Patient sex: M
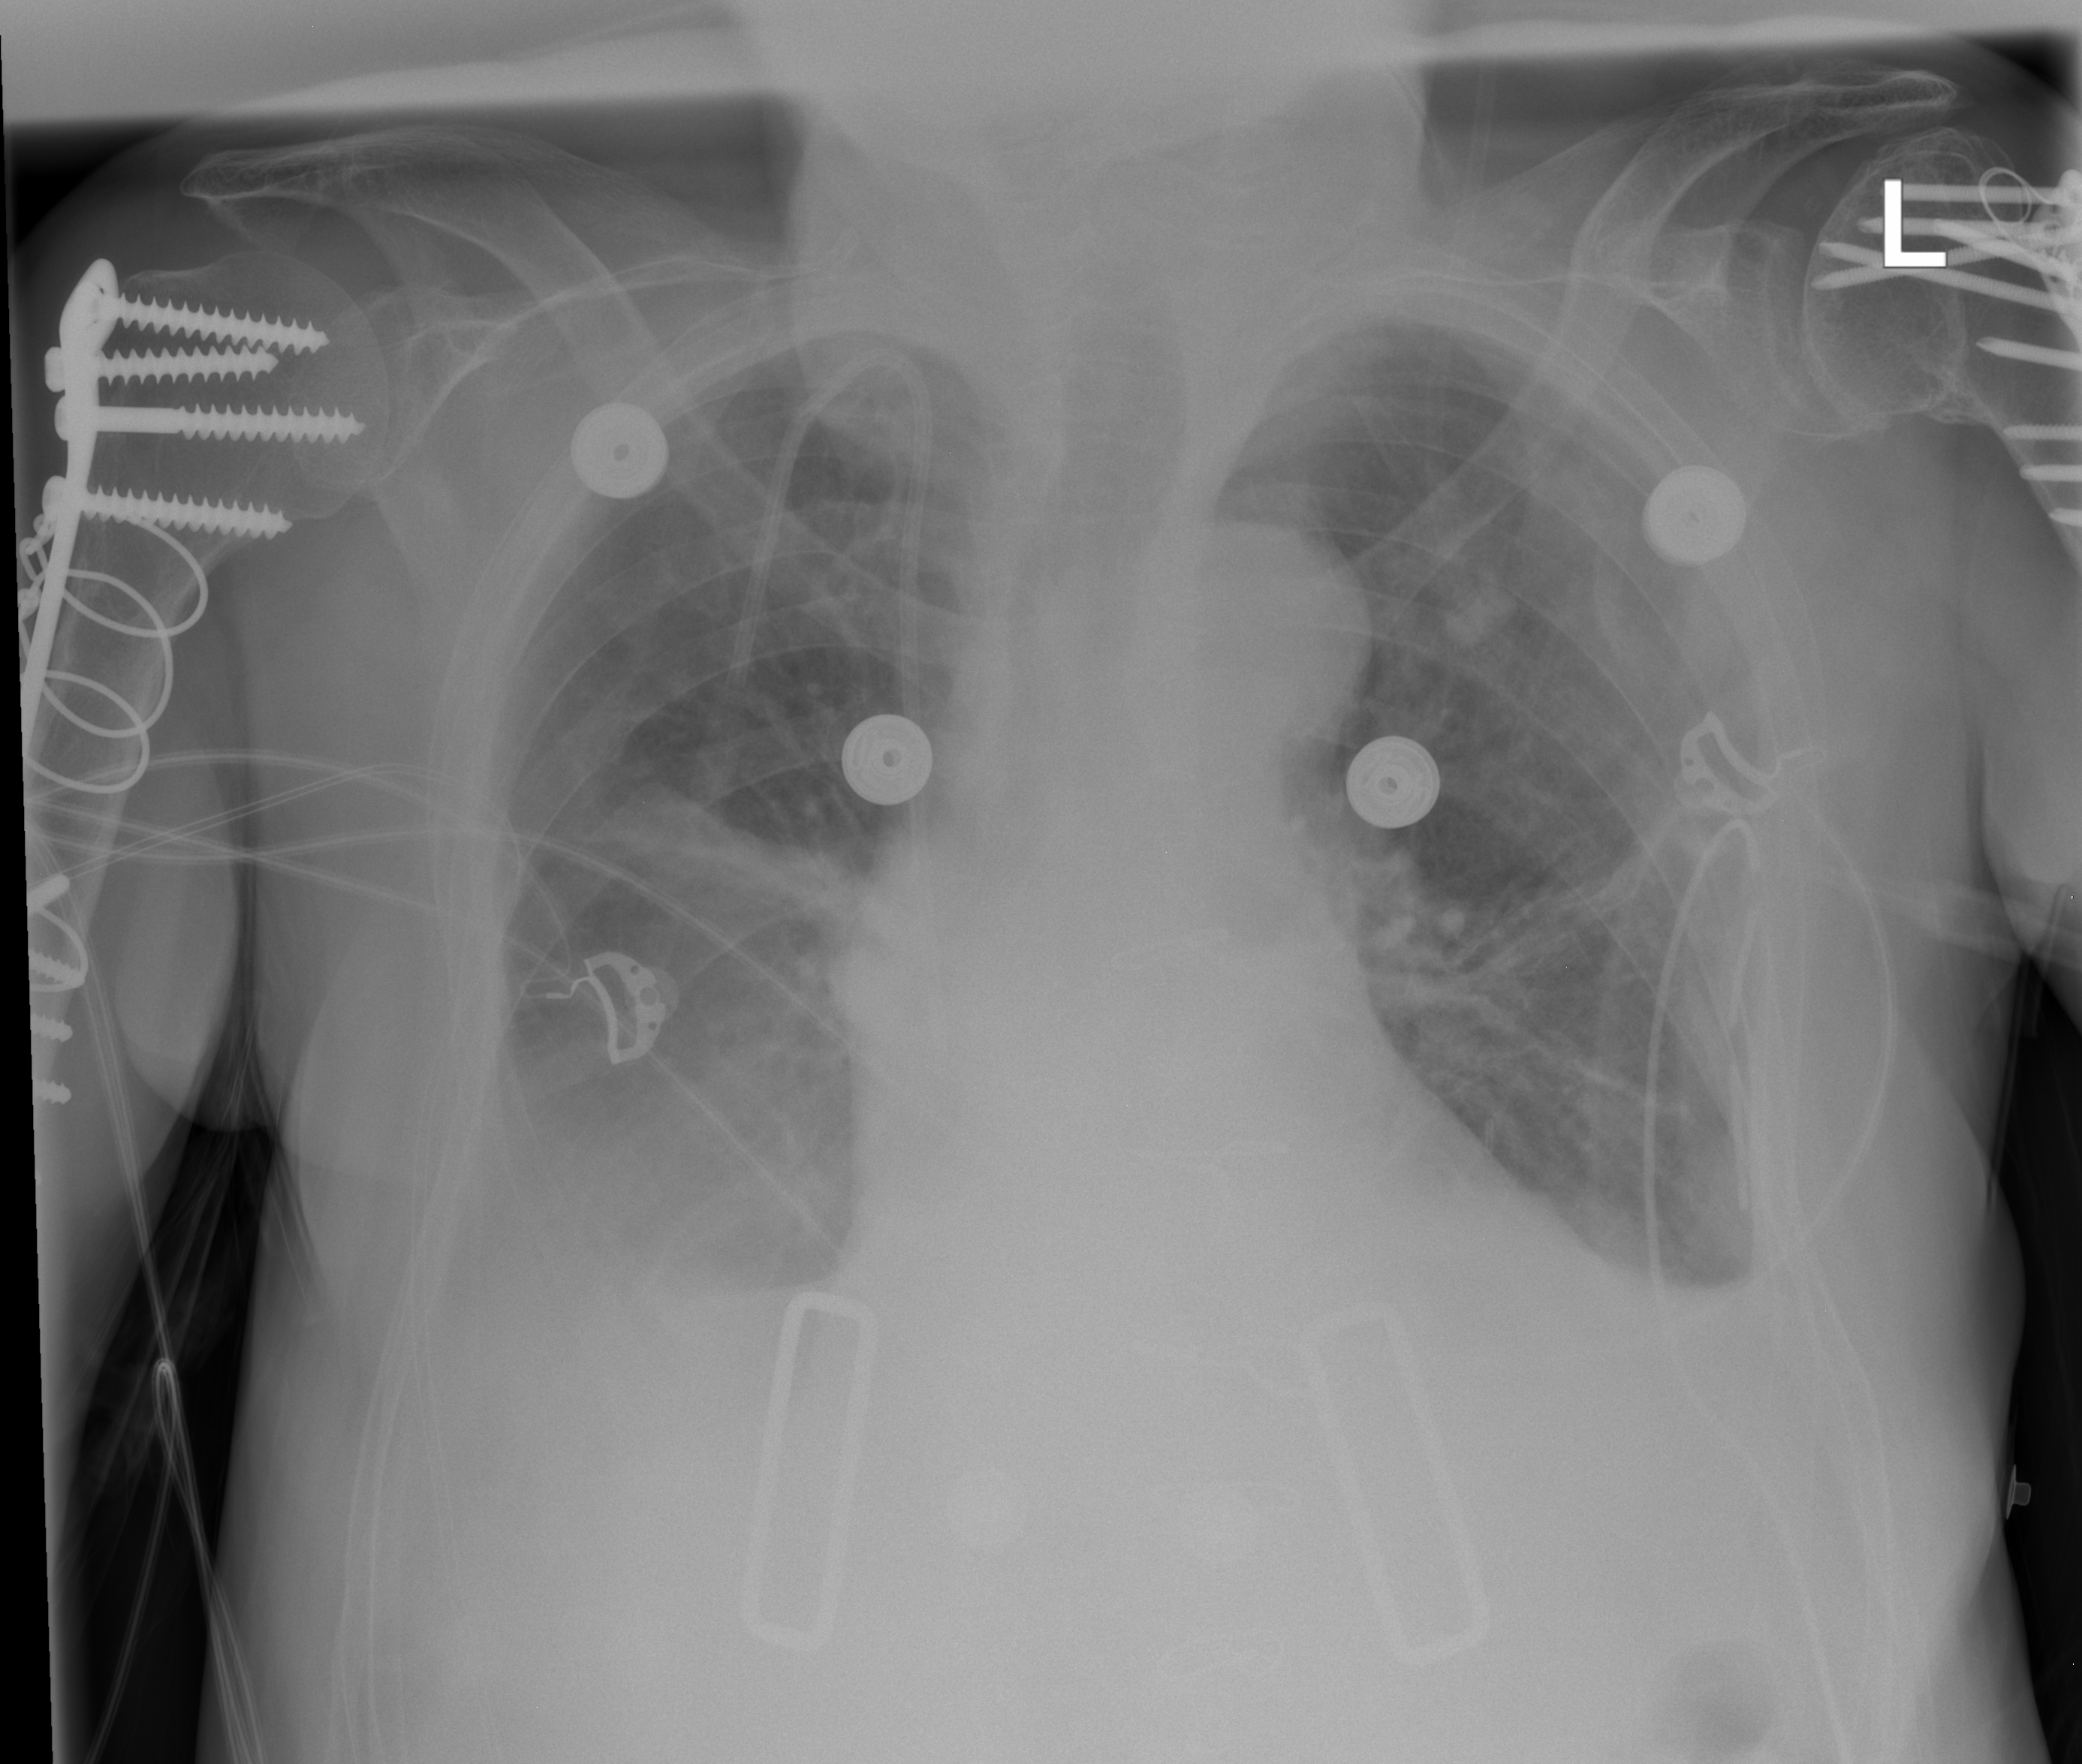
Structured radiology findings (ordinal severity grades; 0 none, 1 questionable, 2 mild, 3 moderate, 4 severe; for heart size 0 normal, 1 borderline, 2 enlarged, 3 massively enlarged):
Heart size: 0
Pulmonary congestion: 2
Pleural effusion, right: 3
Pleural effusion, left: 1
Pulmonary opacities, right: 2
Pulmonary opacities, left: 0
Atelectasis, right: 2
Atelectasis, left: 0